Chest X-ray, PA view. Patient: 52 years old, sex F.
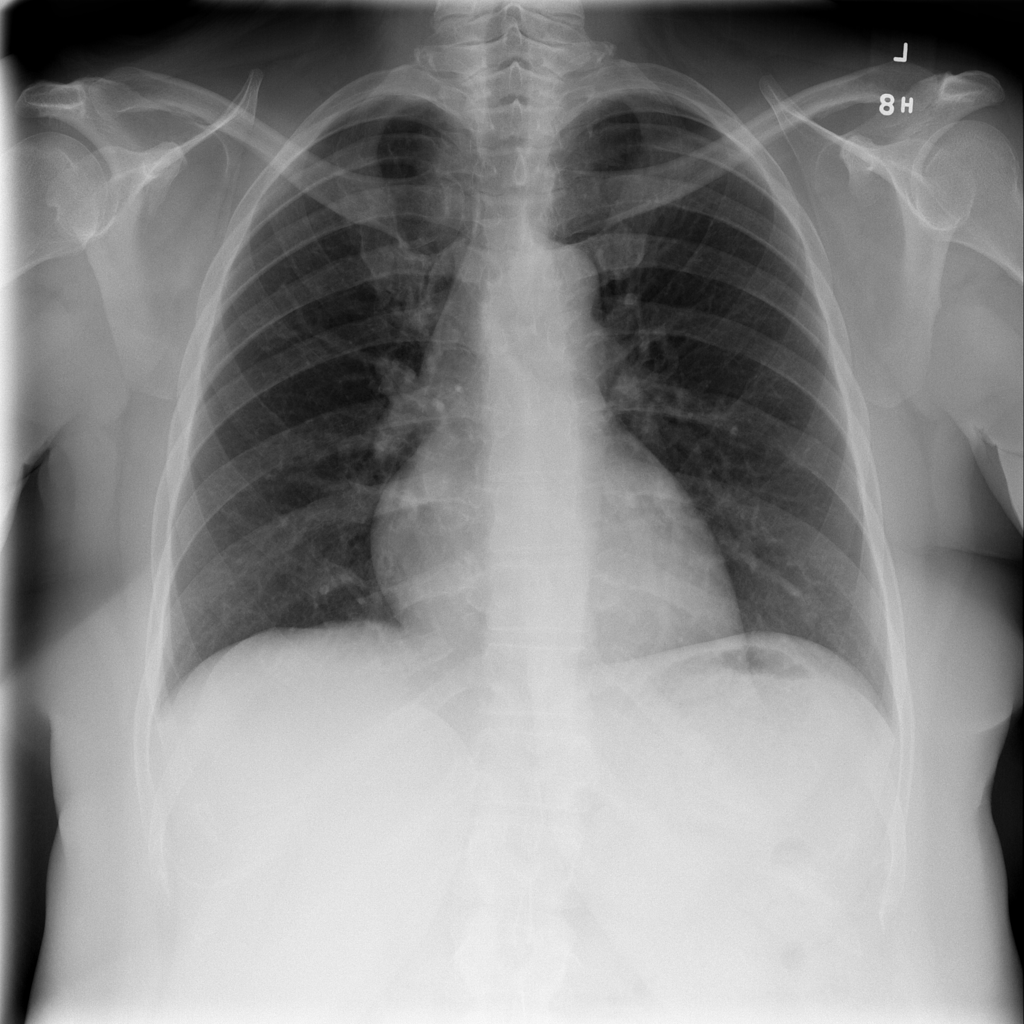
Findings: No Finding